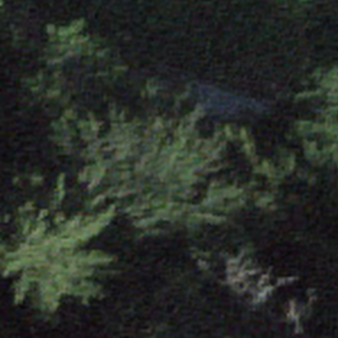
Label: other